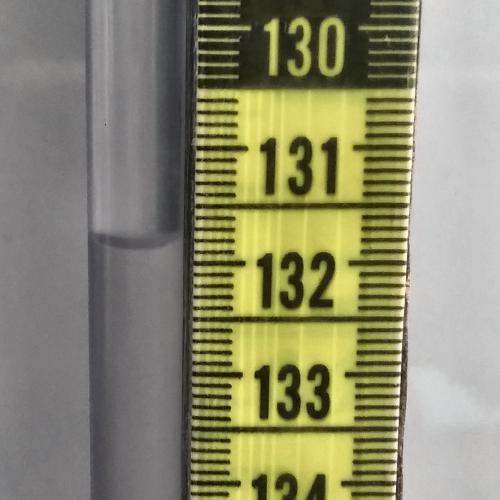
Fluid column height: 131.8 cm